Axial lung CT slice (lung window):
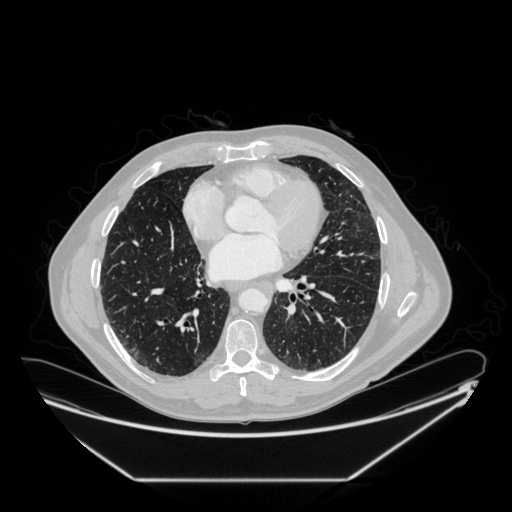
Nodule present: no